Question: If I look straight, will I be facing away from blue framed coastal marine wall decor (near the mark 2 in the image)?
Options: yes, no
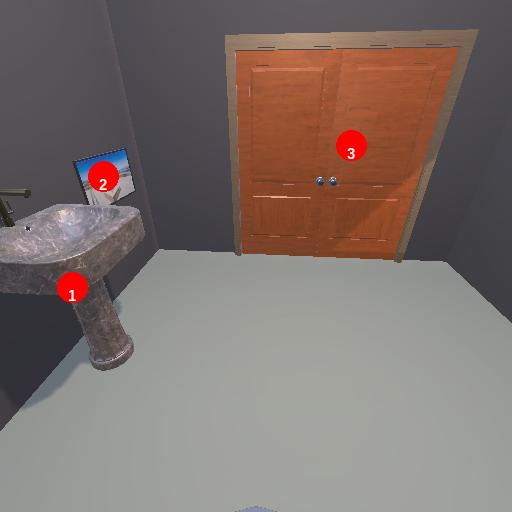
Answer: yes